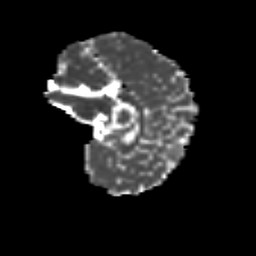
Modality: MD
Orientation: sagittal
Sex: male
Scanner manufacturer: siemens
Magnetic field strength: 3 T
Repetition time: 5 s
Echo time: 0.071 s